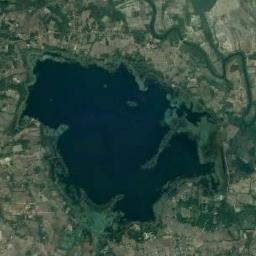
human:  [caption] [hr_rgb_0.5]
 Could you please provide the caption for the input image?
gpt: Many trees are around the lake .

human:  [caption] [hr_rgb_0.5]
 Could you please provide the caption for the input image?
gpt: The lake with curved shores is surrounded by some groves of trees and the water is deep green .

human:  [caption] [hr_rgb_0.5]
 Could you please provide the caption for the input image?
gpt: There is an almost elliptical blue lake on the ground with green vegetation .

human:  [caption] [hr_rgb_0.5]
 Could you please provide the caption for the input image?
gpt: The lakes in the picture vary in size .

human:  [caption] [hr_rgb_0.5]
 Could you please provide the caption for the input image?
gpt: There are bare land and rivers around the lake .